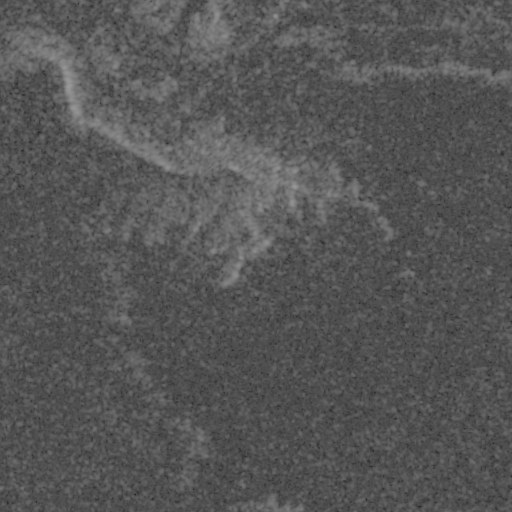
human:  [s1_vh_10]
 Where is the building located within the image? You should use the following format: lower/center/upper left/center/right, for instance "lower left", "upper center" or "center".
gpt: The building is located in the upper center of the image.
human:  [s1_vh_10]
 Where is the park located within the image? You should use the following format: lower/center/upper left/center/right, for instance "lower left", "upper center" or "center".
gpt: There is no park in the image.

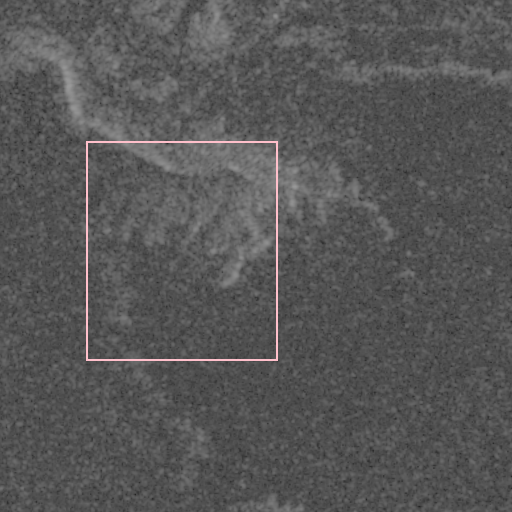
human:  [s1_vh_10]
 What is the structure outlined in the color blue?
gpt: There is no blue outline.
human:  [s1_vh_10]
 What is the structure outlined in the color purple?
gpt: There is no structure outlined in purple.